Interaction volume radius: 5 \u00c5
Interaction volume height: 30 \u00c5
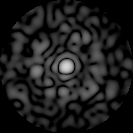
Disorder parameter: 0.798